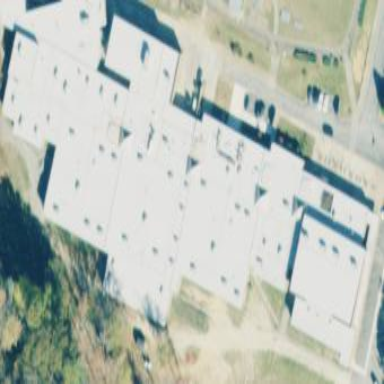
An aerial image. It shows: School building or complex.